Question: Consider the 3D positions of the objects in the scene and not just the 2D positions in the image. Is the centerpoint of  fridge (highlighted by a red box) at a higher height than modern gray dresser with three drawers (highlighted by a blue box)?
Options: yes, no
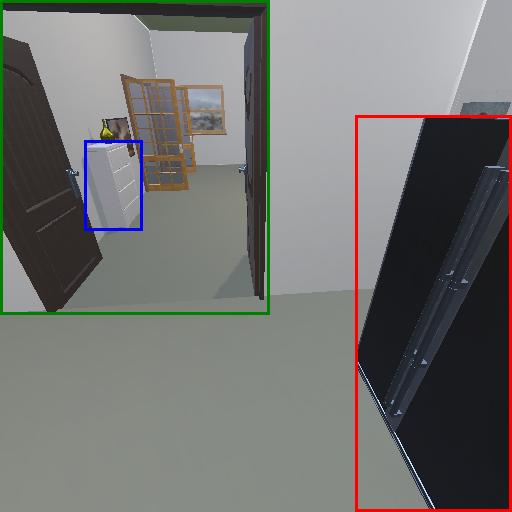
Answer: yes